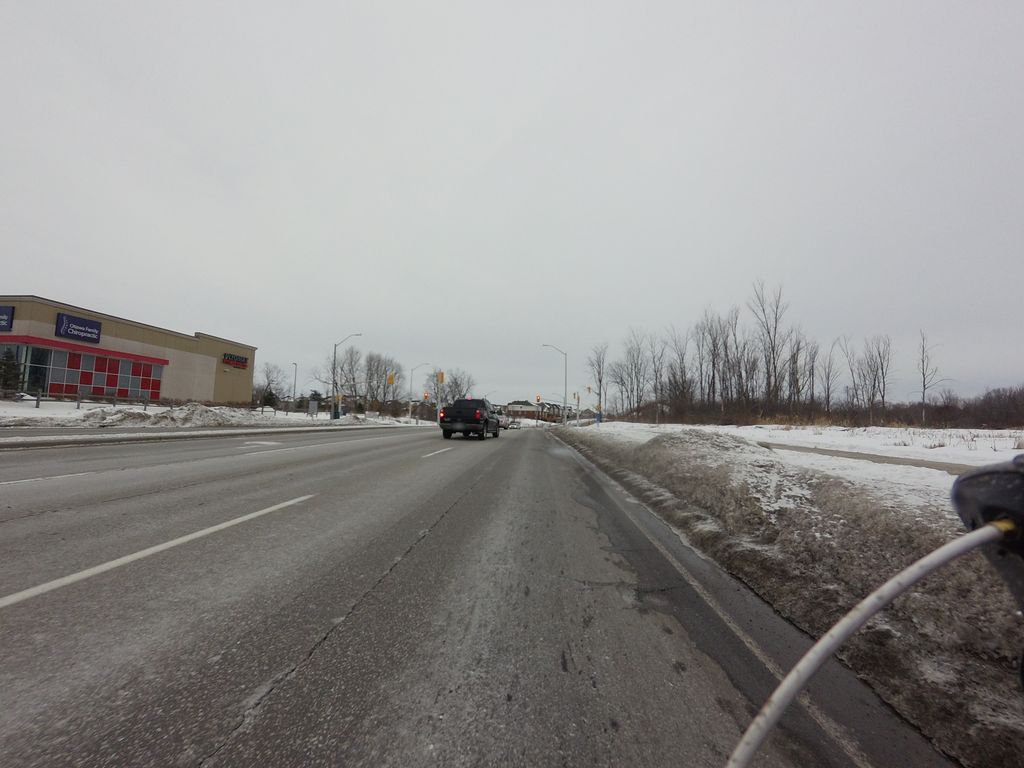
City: ottawa-gatineau